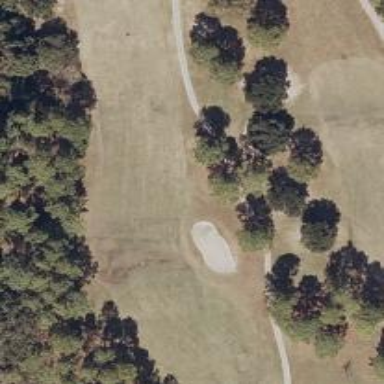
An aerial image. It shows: Golf hole.